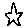
Label: star